Question: I make emulator API level 17 Android 4.2.2, ARM cpu, RAM 512, SD card 200 VM heap=16
Internal Storage 200
when i run emulator its gives errors in errors log in a loop like this

I don't is that my emulator problem or what I have Eclipe Juno,
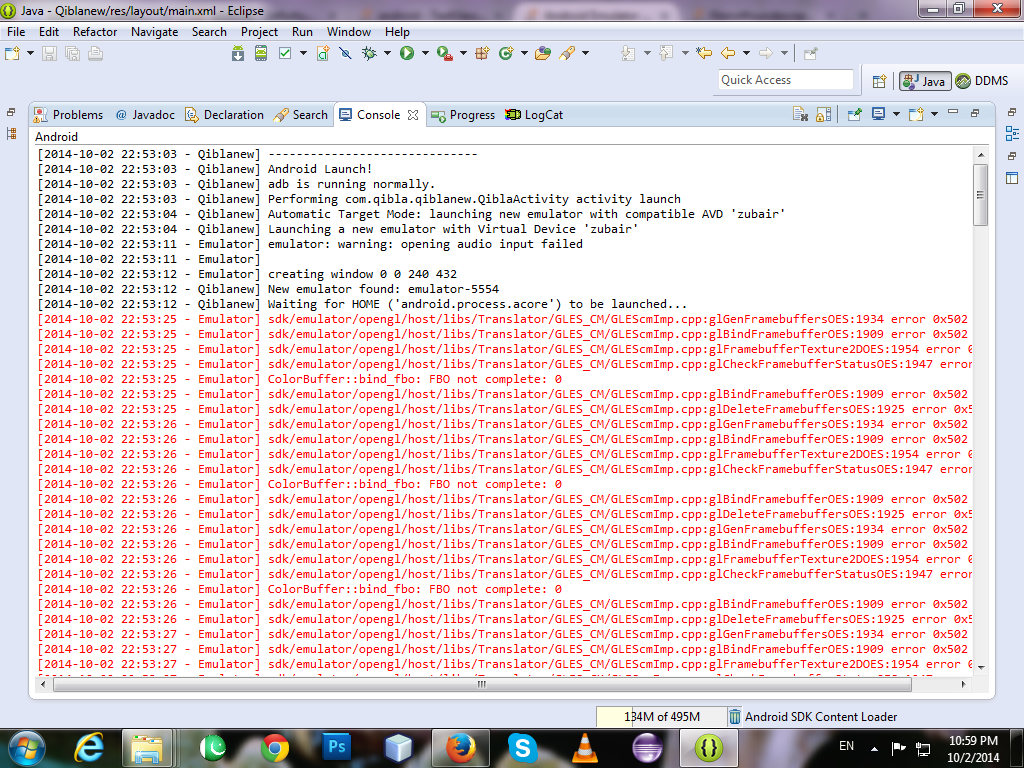
Answer: What CPU\ABI are you using ?
Try using the intel ATOM x86 system image,
you can get it from within the eclipse menus
Window > SDK Manager > Android 4.2.2 (API 17) > Intel x86 Atom system image.